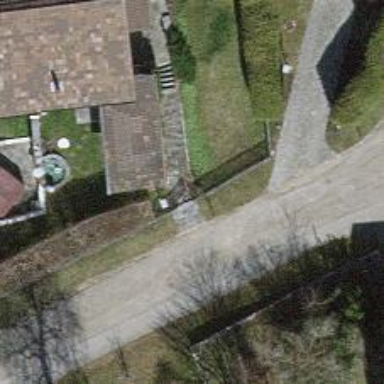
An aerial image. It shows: Gate.